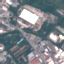
Land use / land cover class: Industrial